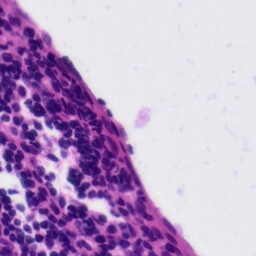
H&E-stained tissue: Tonsil